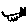
Label: cat